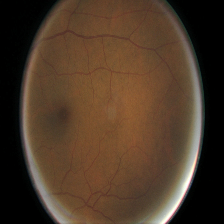
Diabetic retinopathy grade: Moderate